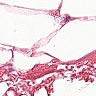
Metastatic tissue present: no